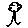
Label: tree